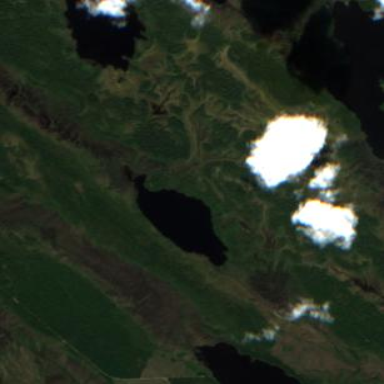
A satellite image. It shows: Serene lake.